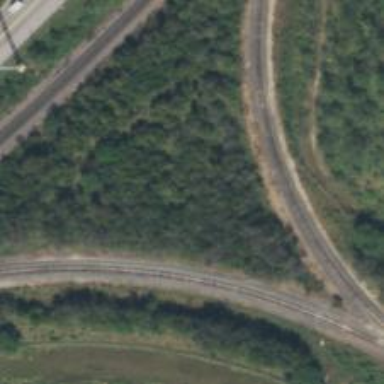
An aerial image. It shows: Railway spur junction.